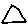
Label: triangle